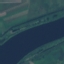
Land use / land cover: River